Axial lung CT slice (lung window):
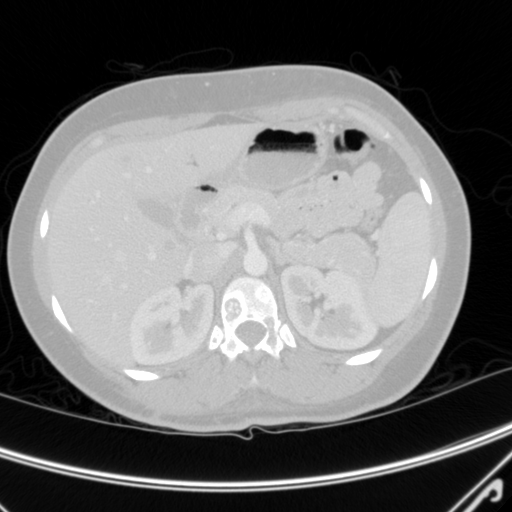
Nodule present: no